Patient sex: M
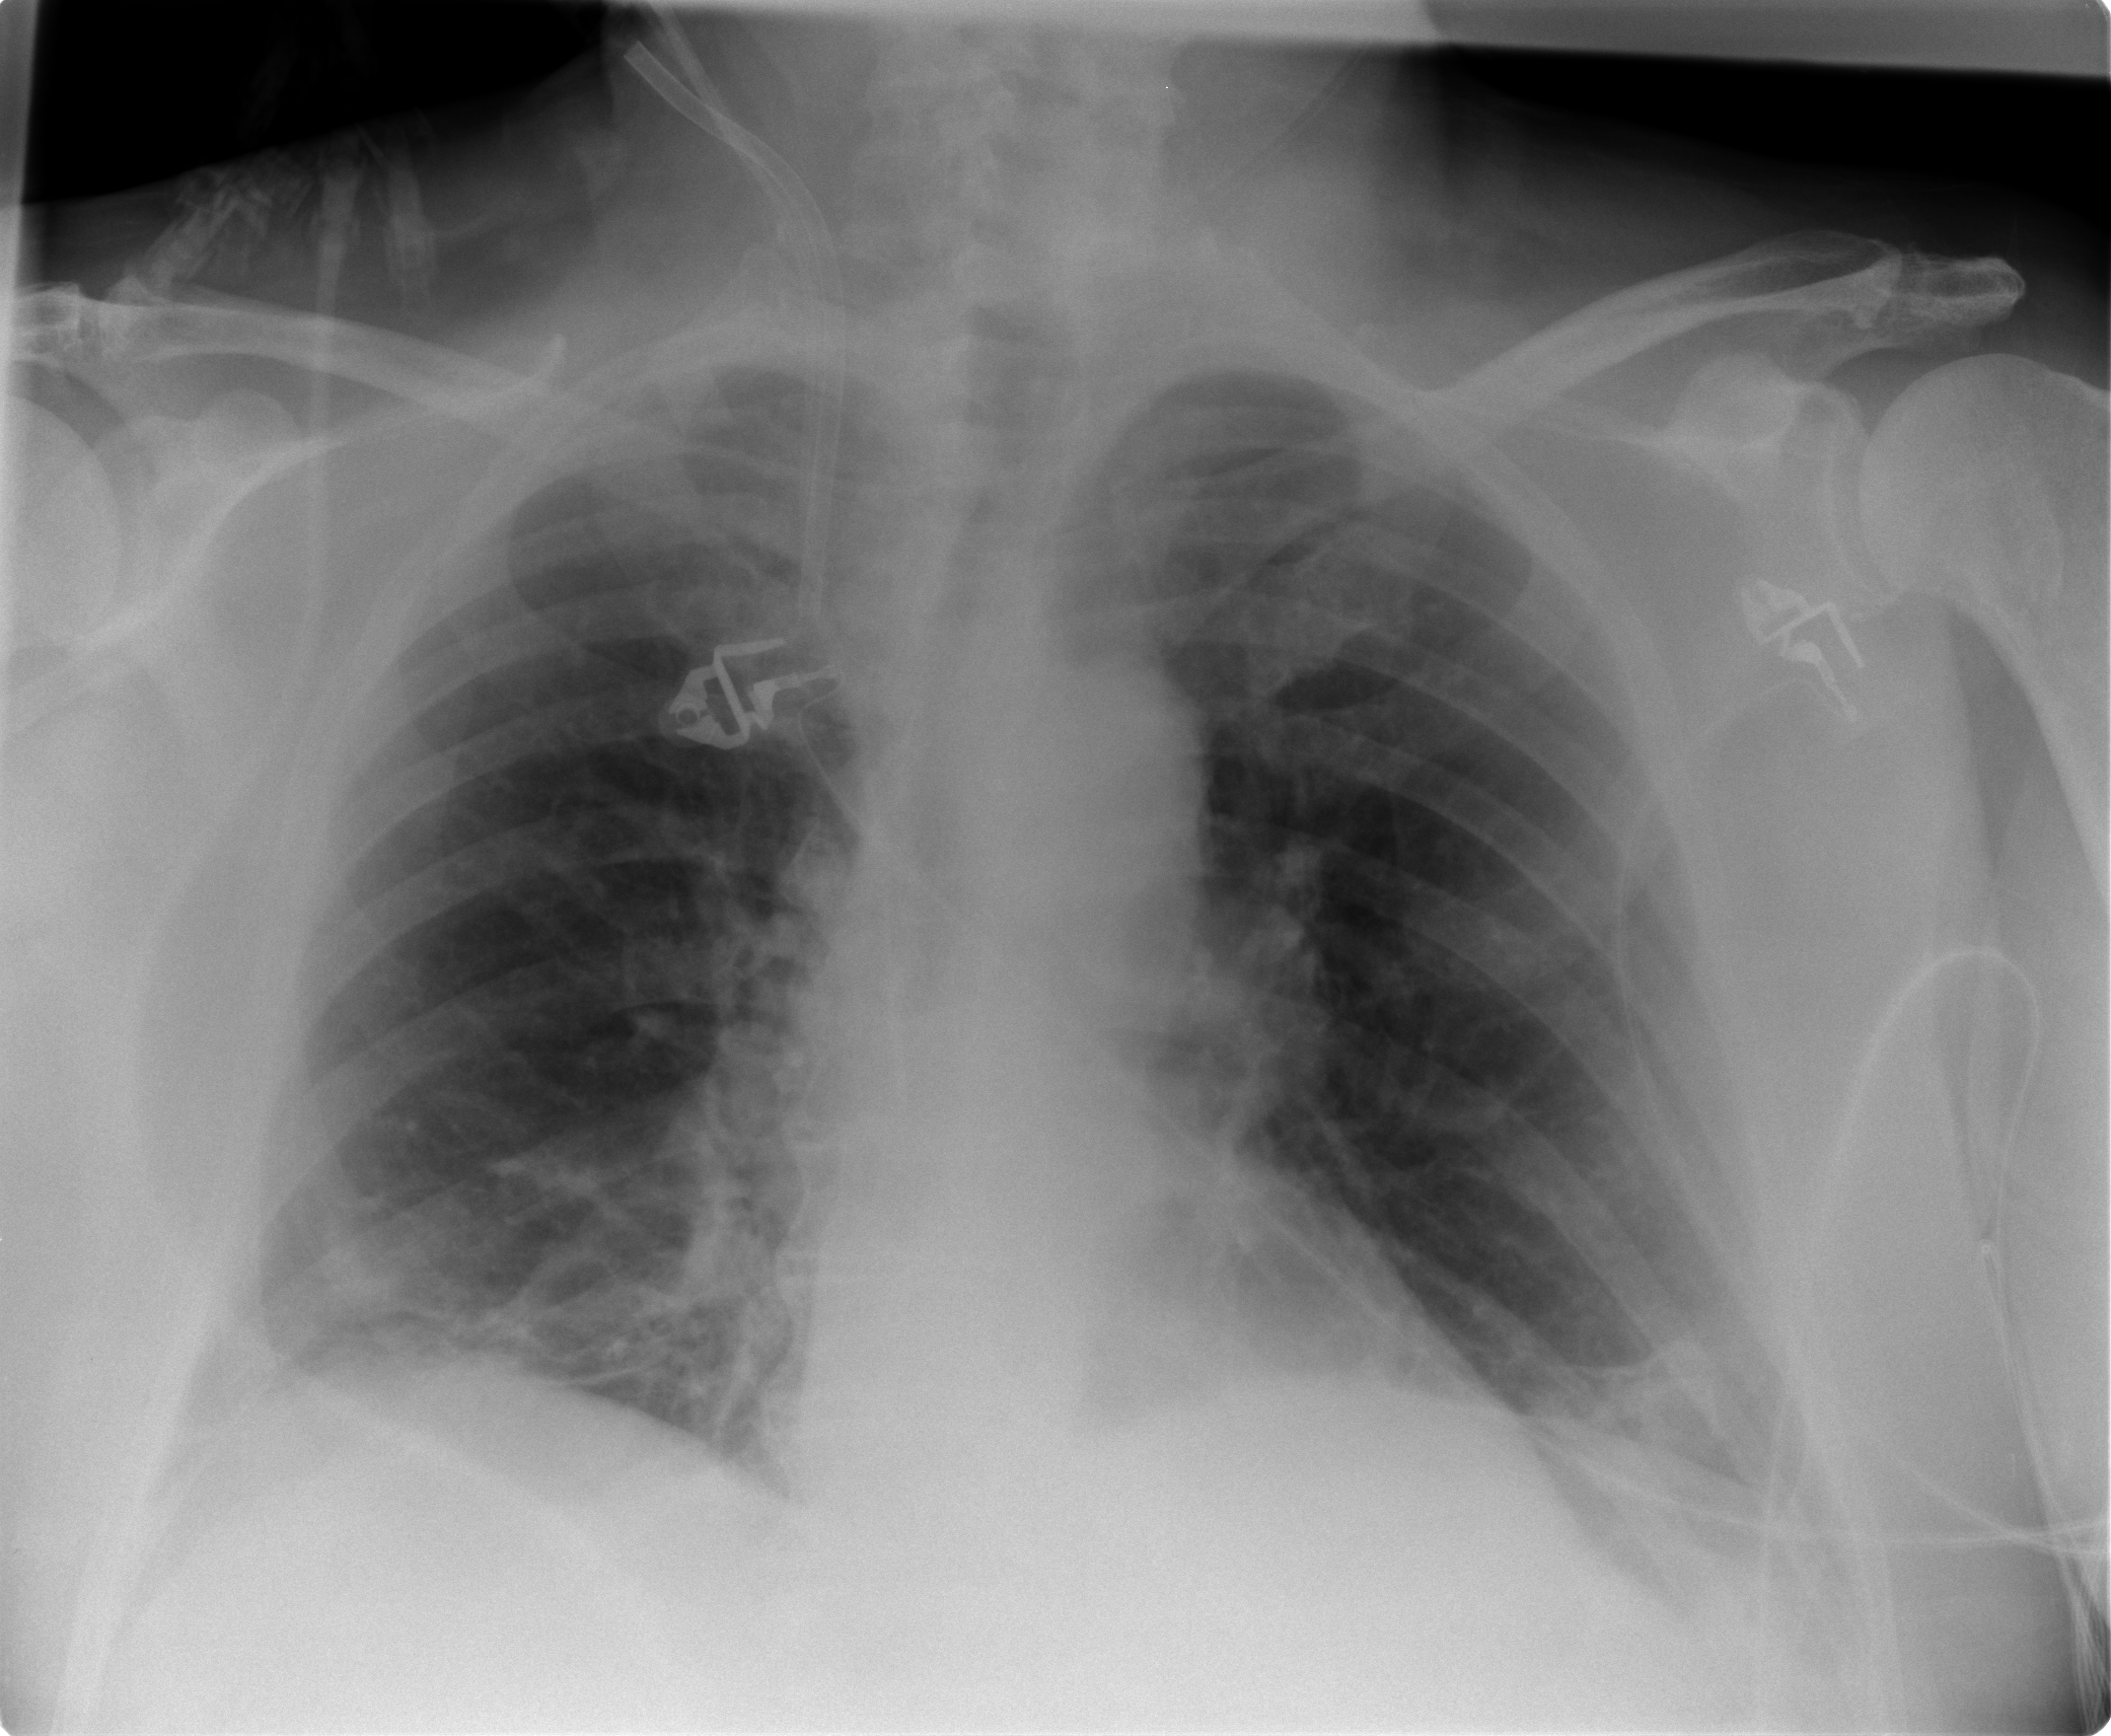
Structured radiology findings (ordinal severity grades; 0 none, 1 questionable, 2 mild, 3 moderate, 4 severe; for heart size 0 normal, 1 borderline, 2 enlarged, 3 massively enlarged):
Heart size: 0
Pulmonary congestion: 1
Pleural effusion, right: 0
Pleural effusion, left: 0
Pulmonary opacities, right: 0
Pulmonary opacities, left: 0
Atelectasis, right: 2
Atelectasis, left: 2